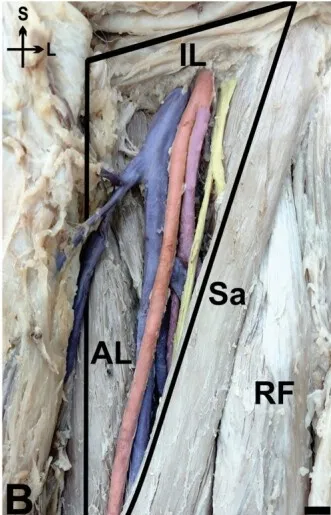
Bilateral high origin and superficial trajectory of the deep femoral artery. A and B - right and left superficial dissections of the femoral triangle. IL = inguinal ligament; Sa = sartorius; AL = adductor longus; RF = rectus femoris; Blue = femoral vein and its tributaries; Red = femoral artery; Magenta = deep femoral artery; Yellow = femoral nerve; S = superior; L = lateral. Scale bar 1cm.
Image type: radiology (ct)